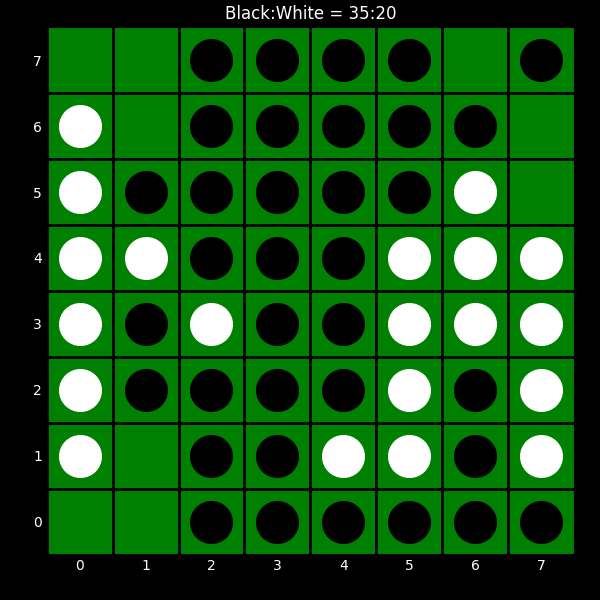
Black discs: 35
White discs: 20